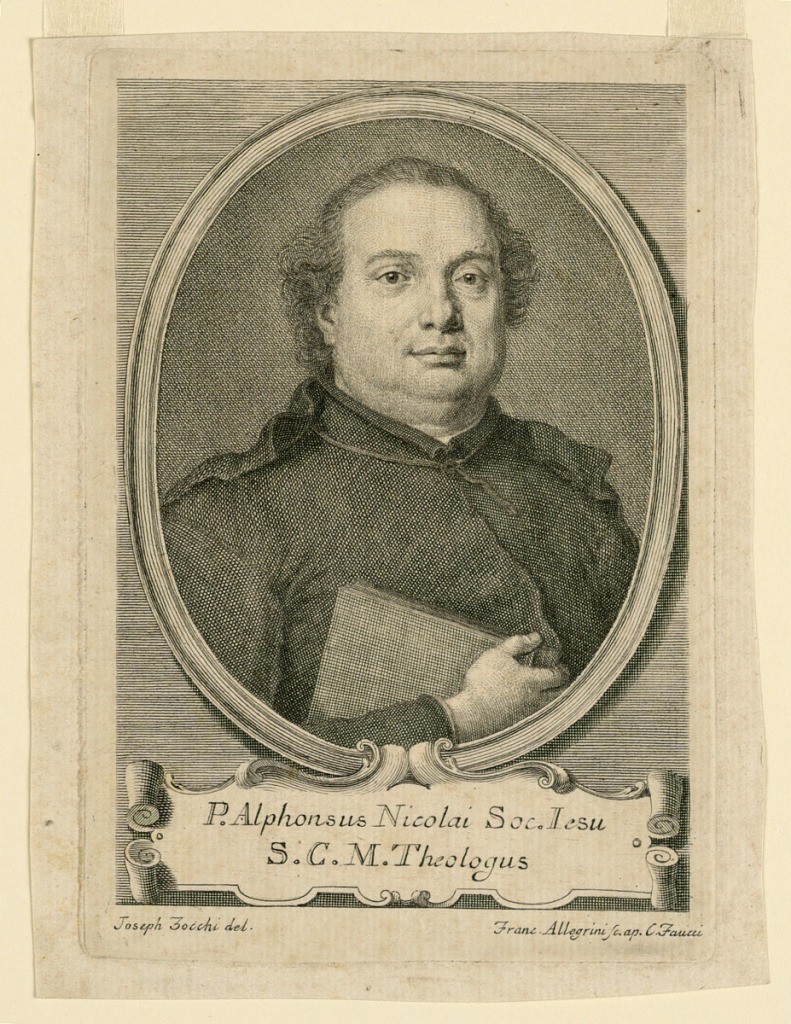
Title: Portrait of P. Alphonsus Nicolai of Soicety of Jesus
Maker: Francesco Allegrini, Italian, 1729 – after 1773
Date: ca. 1770
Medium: Engraving on paper
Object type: Print
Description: Half-length portrait in frontal view. The sitter holds in his right hand a book. Only this hand is visible. Below the oval, an inscribed cartouche.